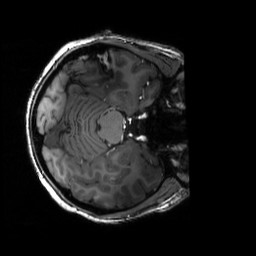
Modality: T1w
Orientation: axial
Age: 28
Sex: female
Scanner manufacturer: siemens
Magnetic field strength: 6.98 T
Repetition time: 3 s
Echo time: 0.00388 s